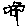
Label: flower